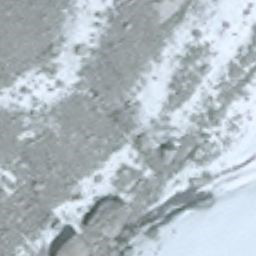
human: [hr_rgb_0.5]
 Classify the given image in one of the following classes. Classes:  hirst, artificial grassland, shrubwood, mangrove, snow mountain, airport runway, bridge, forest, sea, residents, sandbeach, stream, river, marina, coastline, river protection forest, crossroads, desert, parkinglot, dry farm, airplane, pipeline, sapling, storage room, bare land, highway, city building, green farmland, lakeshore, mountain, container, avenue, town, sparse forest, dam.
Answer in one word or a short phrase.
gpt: snow mountain